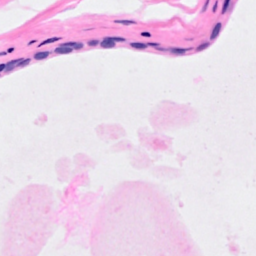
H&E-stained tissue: Breast